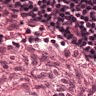
Metastatic tissue present: no